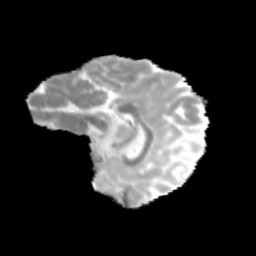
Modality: MD
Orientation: sagittal
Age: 12
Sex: male
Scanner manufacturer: siemens
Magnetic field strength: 3 T
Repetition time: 3.8 s
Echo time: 0.07 s